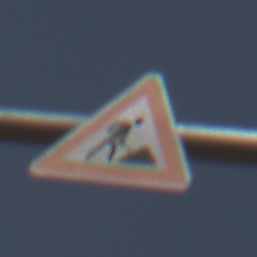
Verkehrszeichen: Arbeitsstelle
Umgebung: Outdoor, Nature
Tageszeit: MorningAfternoon
Wetter: PartlyCloudy
Licht: Natural
Jahreszeit: NotSpecified
Kontrast: HighContrast